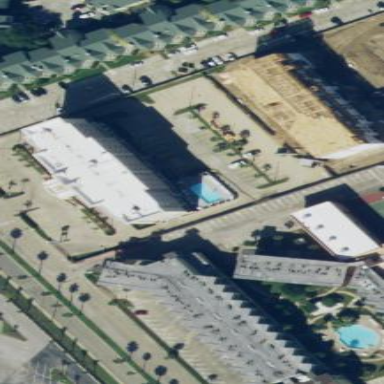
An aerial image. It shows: Hotel building.